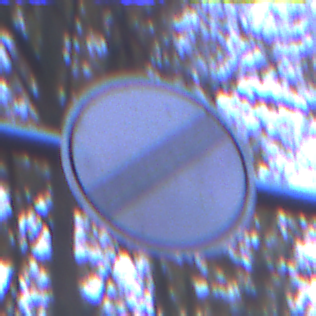
Verkehrszeichen: EndeSaemtlicherBegrenzungen
Umgebung: Outdoor, Suburban
Tageszeit: Night
Wetter: PartlyCloudy
Licht: Artificial
Jahreszeit: NotSpecified
Kontrast: LowContrast